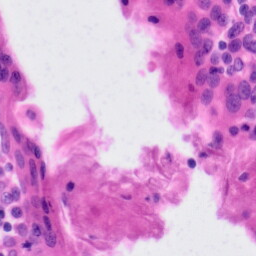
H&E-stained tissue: Tonsil